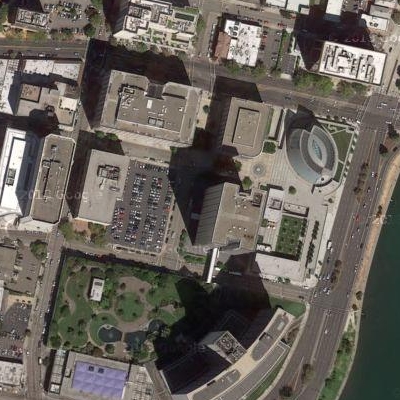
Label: Industry